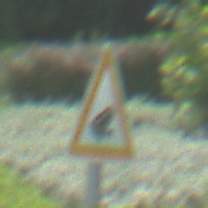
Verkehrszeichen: AmphibienwanderungLinks
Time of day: Midday
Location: Outdoor (Nature)
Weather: PartlyCloudy
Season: NotSpecified
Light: Natural